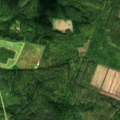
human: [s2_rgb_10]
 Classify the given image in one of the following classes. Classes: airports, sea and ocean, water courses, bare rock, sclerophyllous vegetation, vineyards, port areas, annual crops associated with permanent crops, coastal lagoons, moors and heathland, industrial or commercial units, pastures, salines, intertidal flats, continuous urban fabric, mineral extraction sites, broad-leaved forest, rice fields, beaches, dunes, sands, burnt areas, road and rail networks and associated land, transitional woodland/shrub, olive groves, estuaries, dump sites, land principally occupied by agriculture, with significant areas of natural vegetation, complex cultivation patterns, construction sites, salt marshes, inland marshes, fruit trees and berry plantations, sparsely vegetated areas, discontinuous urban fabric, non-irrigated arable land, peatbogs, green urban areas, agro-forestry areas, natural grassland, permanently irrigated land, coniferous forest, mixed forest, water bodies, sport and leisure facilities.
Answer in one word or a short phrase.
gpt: land principally occupied by agriculture, with significant areas of natural vegetation, coniferous forest, mixed forest